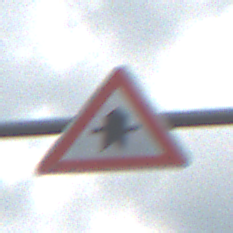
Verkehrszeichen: Vorfahrt
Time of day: MorningAfternoon
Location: Outdoor (Nature)
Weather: PartlyCloudy
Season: NotSpecified
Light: Natural